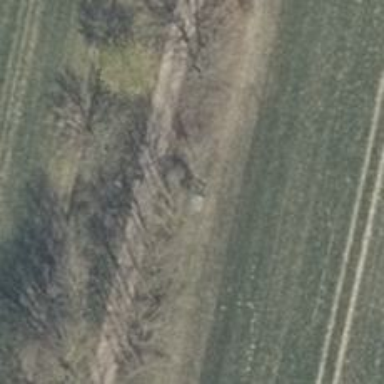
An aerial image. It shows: Hunting stand.